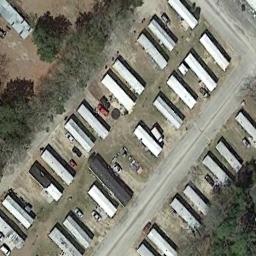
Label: mobile_home_park